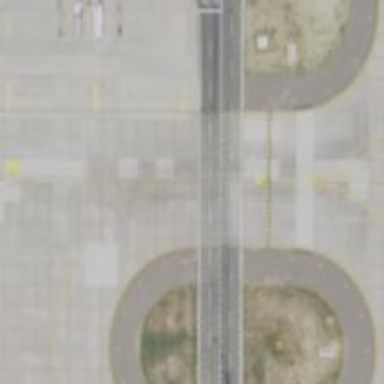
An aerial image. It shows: Image of taxiway at airport.